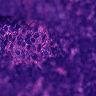
Metastatic tissue present: no